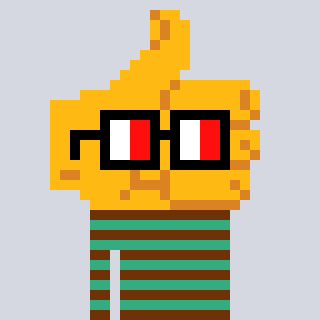
a pixel art character with square glasses with black frames and red eyes, a thumbsup-shaped head and a teal-colored body on a cool background